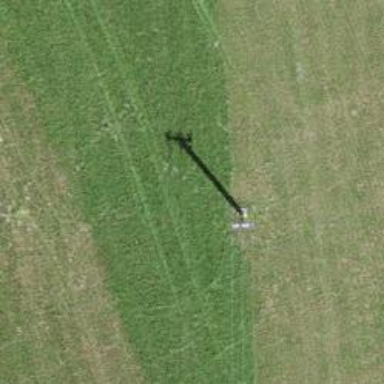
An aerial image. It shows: Minor power line.